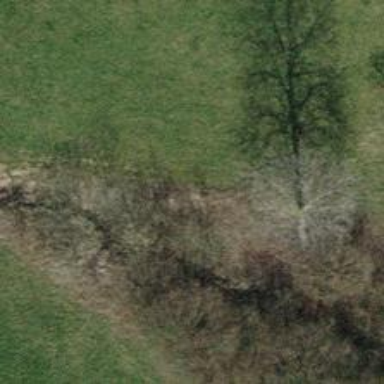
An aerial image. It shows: Ditch in the surroundings.